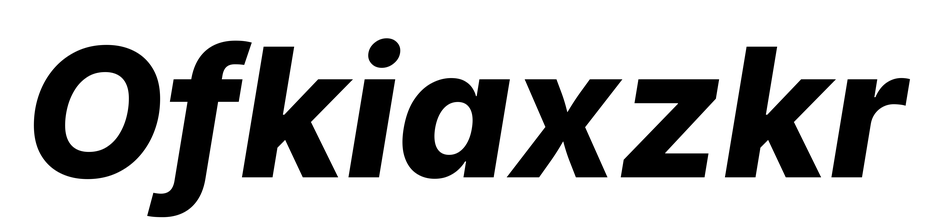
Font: Inter-Italic_ExtraBold_Italic